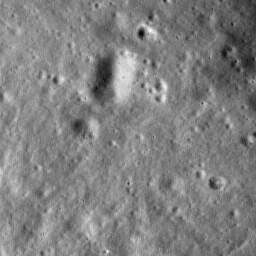
Host type: background_regolith
Lunar coordinates: latitude nan, longitude nan